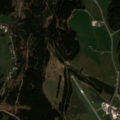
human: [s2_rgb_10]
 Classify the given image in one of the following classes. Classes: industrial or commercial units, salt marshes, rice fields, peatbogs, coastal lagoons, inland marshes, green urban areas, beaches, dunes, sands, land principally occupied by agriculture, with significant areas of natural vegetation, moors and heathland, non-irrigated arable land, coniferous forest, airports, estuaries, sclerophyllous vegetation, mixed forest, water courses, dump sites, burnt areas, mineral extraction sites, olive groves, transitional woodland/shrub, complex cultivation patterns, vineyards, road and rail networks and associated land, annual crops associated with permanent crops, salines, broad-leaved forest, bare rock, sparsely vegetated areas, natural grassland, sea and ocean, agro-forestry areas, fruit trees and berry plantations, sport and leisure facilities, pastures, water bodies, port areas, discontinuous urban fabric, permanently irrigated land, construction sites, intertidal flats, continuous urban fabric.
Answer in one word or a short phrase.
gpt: discontinuous urban fabric, pastures, coniferous forest